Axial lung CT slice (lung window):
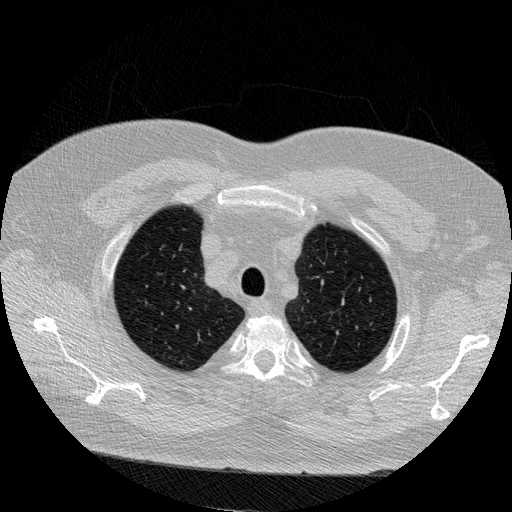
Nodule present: no